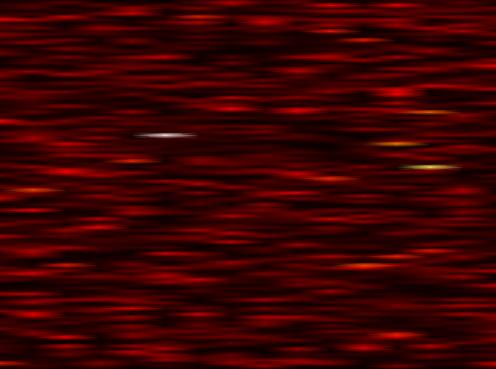
Label: FOFDM